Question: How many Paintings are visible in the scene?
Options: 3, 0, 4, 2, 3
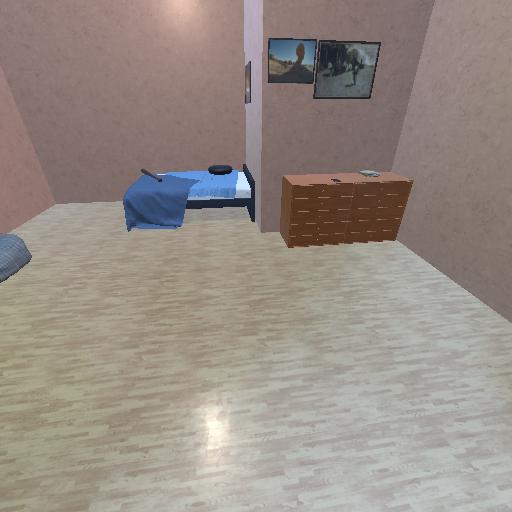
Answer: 3